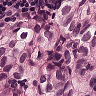
Metastatic tissue present: yes